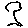
Label: tree